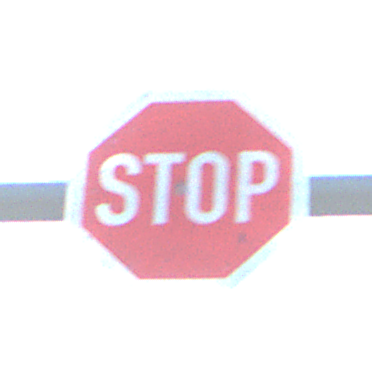
Verkehrszeichen: Stop
Umgebung: Outdoor, Suburban
Tageszeit: MorningAfternoon
Wetter: PartlyCloudy
Licht: Natural
Jahreszeit: NotSpecified
Kontrast: HighContrast